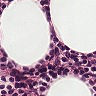
Metastatic tissue present: no